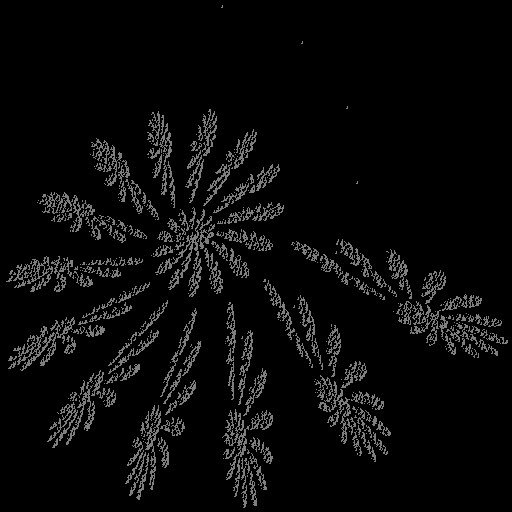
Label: swirl